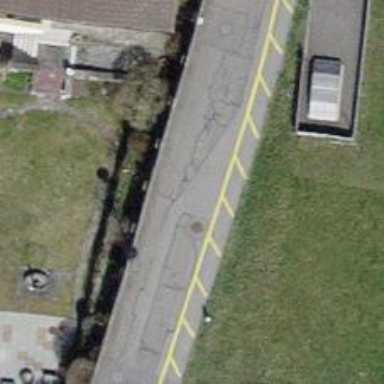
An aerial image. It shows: Residential road with asphalt surface and no sidewalk.